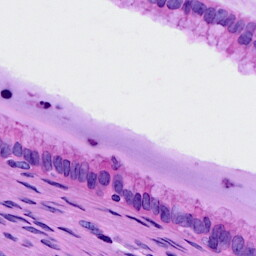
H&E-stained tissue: Cervix